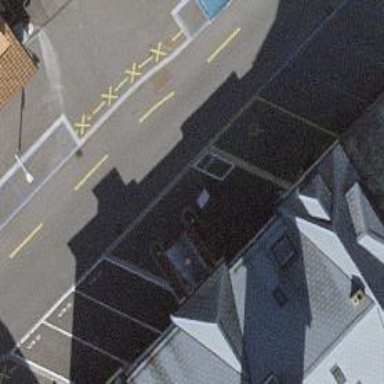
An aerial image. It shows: Bicycle parking facility with wall loops to secure bicycles for customers.